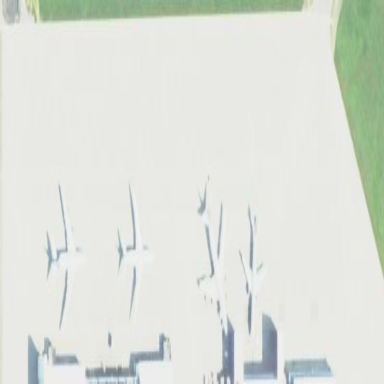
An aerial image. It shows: Apron at the airport.